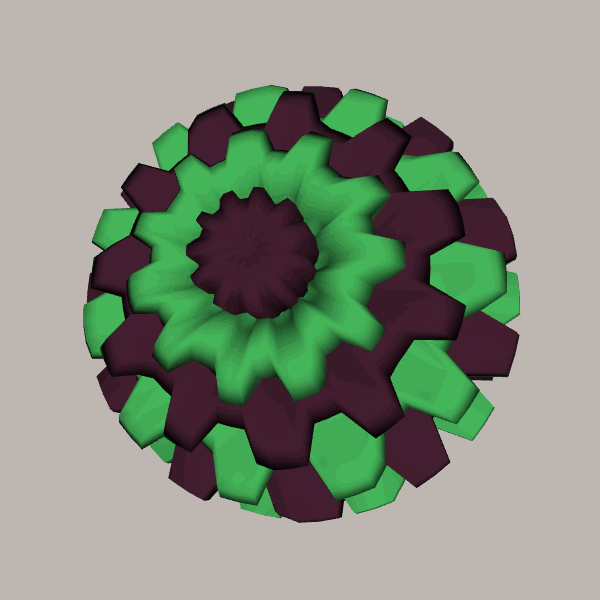
Background: light